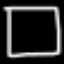
Label: square